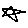
Label: star